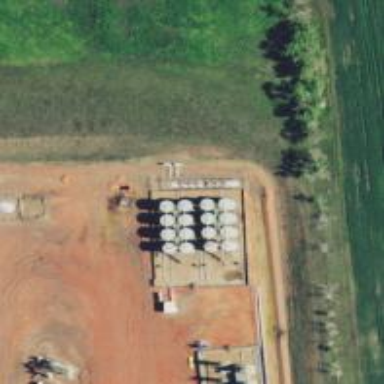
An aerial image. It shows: Storage tank with man-made structure.